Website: bh-photo
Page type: customer-info-address
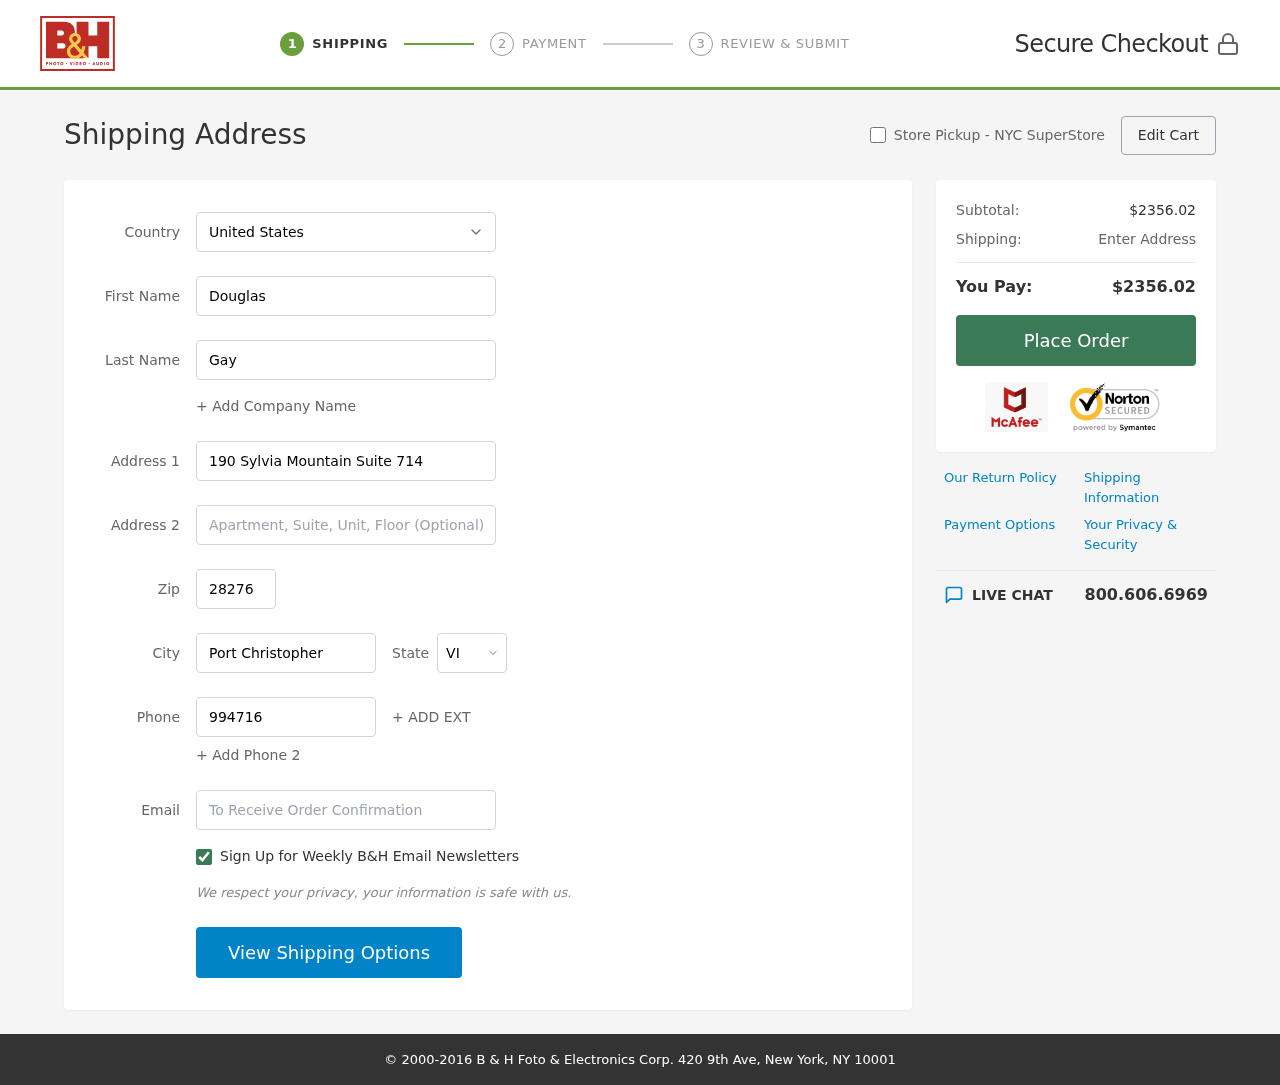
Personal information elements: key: PII_CITY
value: Port Christopher
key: PII_COUNTRY
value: United States
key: PII_EMAIL
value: dgay@yahoo.com
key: PII_FIRSTNAME
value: Douglas
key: PII_LASTNAME
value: Gay
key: PII_PHONE
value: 9947164093
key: PII_POSTCODE
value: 28276
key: PII_STATE_ABBR
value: VI
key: PII_STREET
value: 190 Sylvia Mountain Suite 714
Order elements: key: ORDER_SUBTOTAL
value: $2356.02
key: ORDER_TOTAL
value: $2356.02